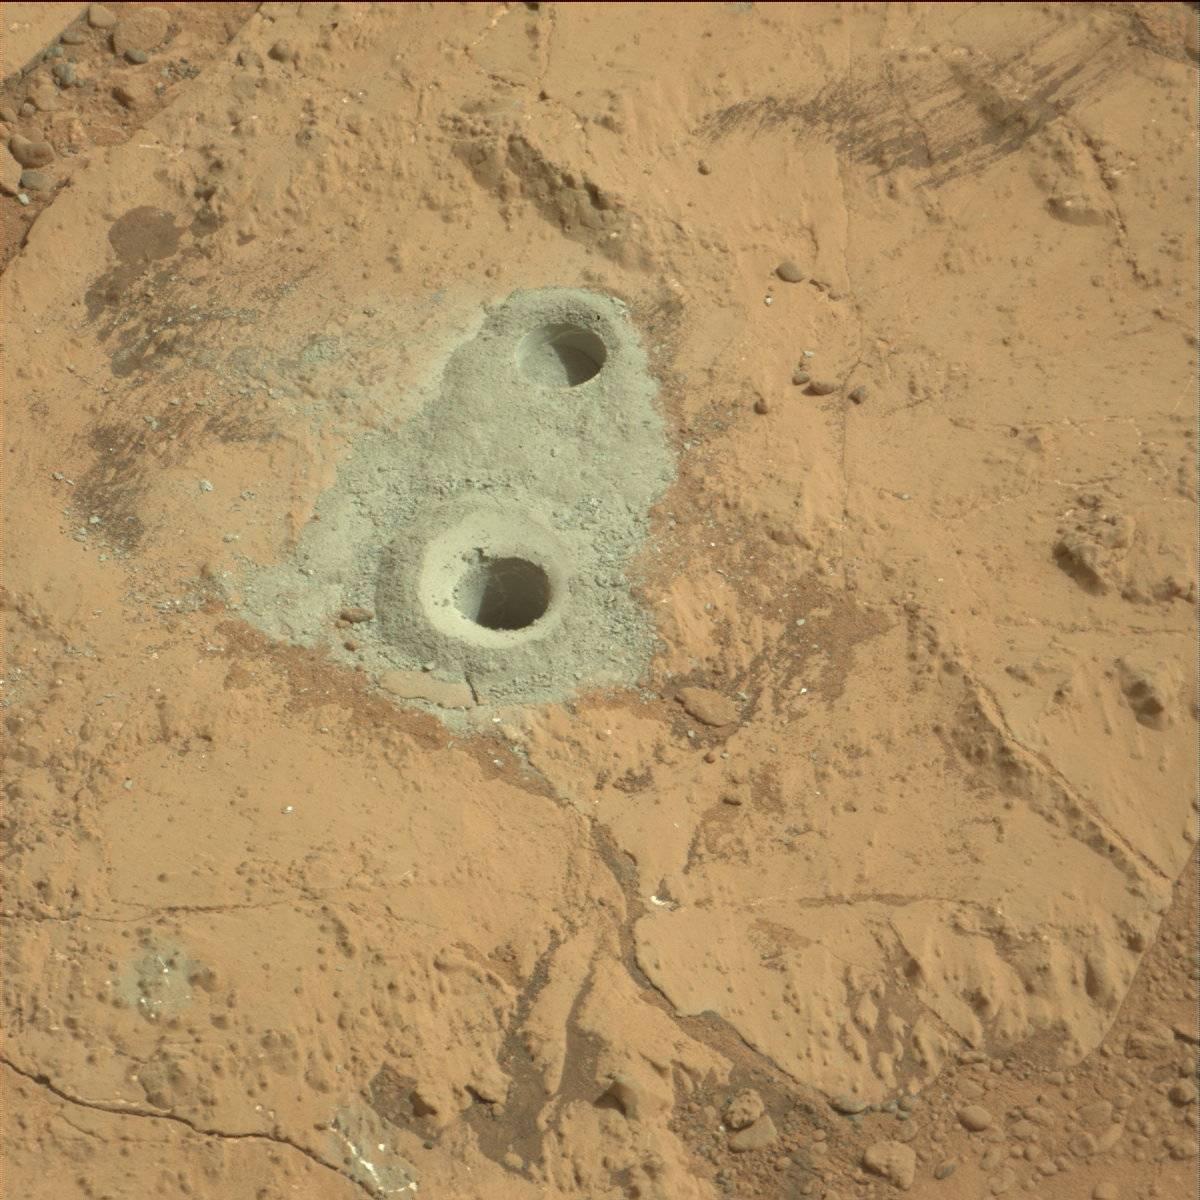
Terrain classes present: Bedrock, Hole, Rock, Sand / Soil